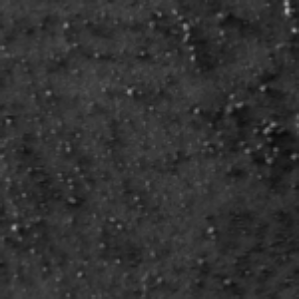
Label: frost